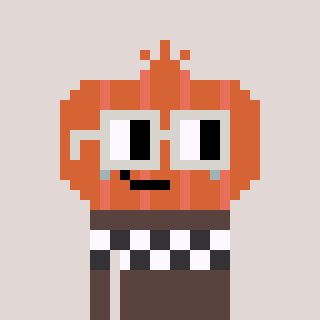
a pixel art character with square light gray glasses, a onion-shaped head and a darkbrown-colored body on a warm background